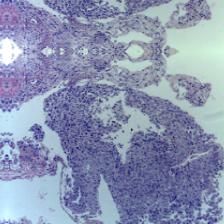
Diagnosis: OSCC